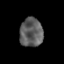
Tissue: prostate
Cell type: B cells
Senescence score: 0.2717
Nuclear area (px): 655
Mean DAPI intensity: 94.336